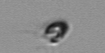
Label: Pyramimonas